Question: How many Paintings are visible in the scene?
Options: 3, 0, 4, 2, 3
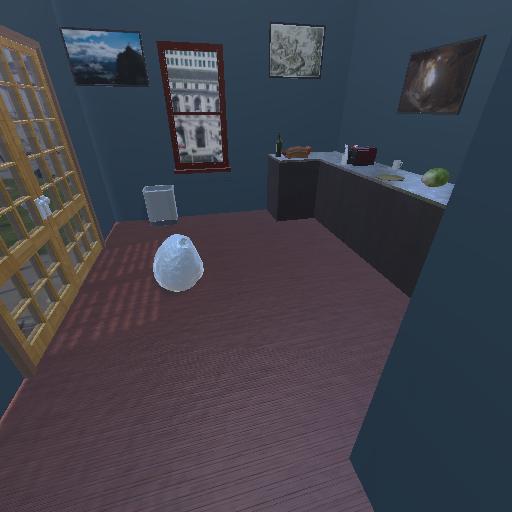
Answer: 3